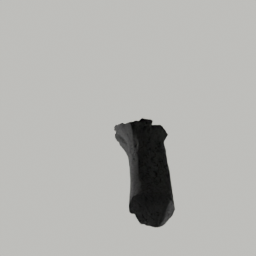
Label: nature